Question: I am trying to make a 3D plot and join the points according only to variable V1 but I am having the following result:
'''
plot3d(Datos$V1,
Datos$V2,
Datos$V3,
type="l",
xlab="v1",ylab="v2",zlab="v3",
group.by=Datos$V1,
col = Datos$V1)
'''

I am trying to remove the diagonal line but I can't seem to find the issue here.
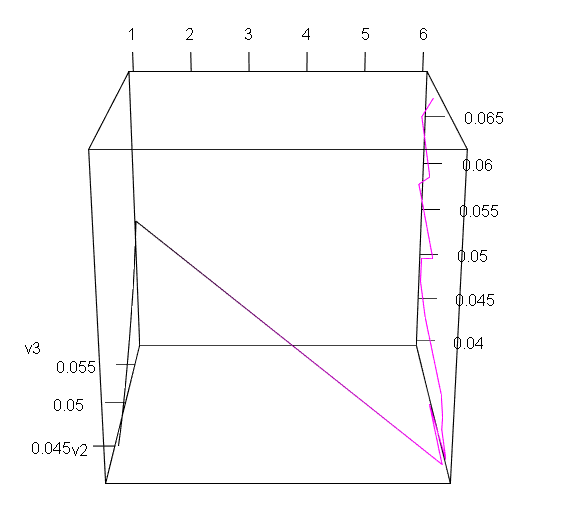
Answer: There's no 'group.by' argument to 'plot3d'. You'll need to plot the groups separately. For example,
'''
plot3d(Datos$V1,
Datos$V2,
Datos$V3,
type="n", # Plot nothing, but set up the axes
xlab="v1",ylab="v2",zlab="v3")
for (g in unique(Datos$V1))
with(subset(Datos, V1 == g),
lines3d(V1, V2, V3, col = g))
'''